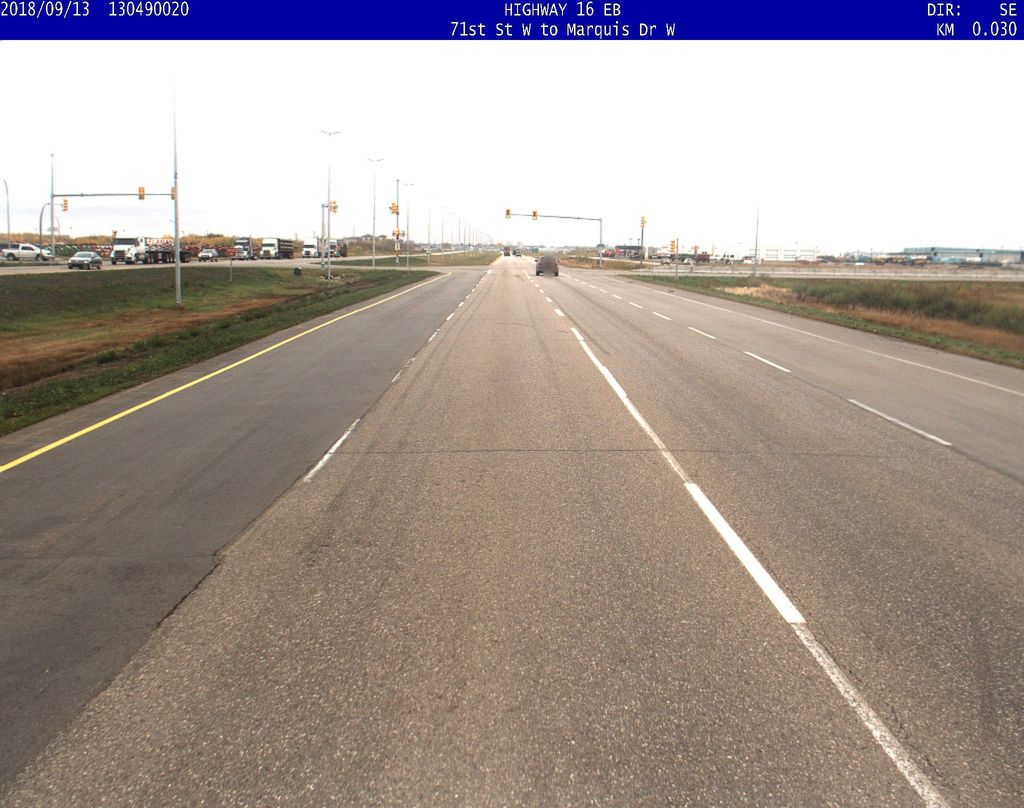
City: saskatoon